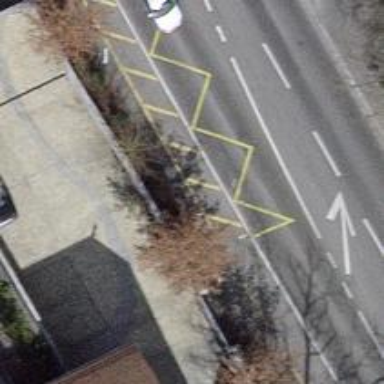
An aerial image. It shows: Asphalt sidewalk leading to platform for public transport.